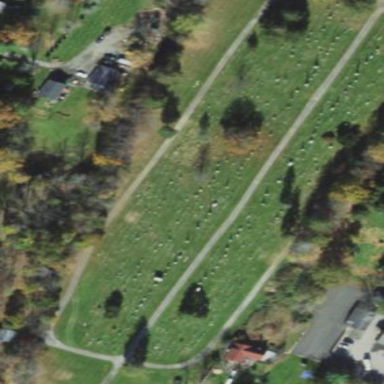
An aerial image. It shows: Cemetery.